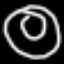
Label: donut